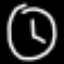
Label: clock